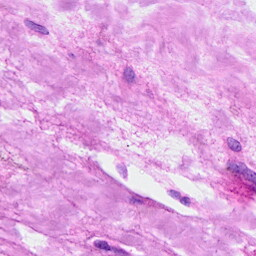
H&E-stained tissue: Breast